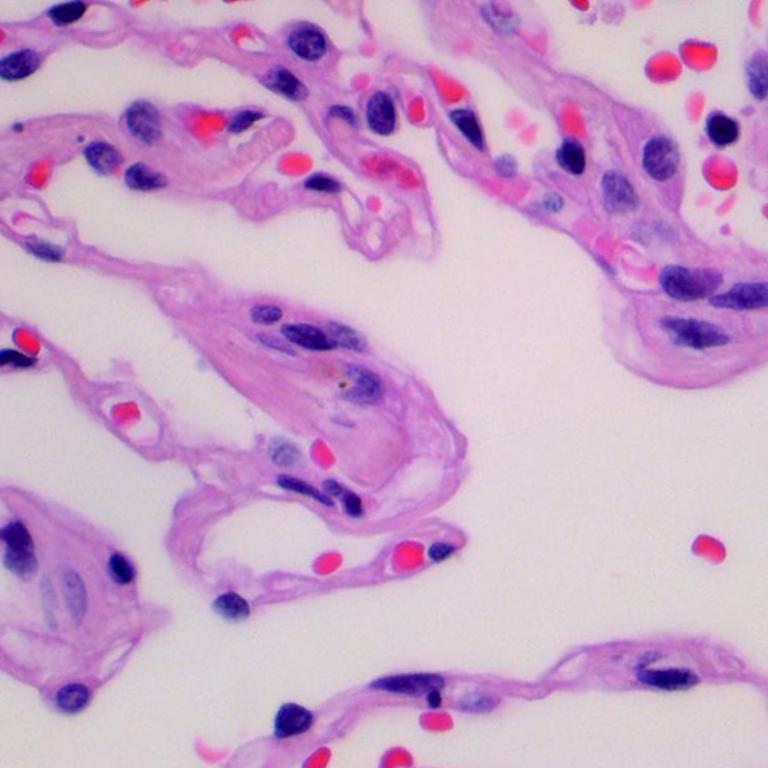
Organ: lung
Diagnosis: benign